Interaction volume radius: 10 \u00c5
Interaction volume height: 10 \u00c5
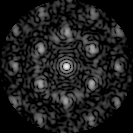
Disorder parameter: 0.5032